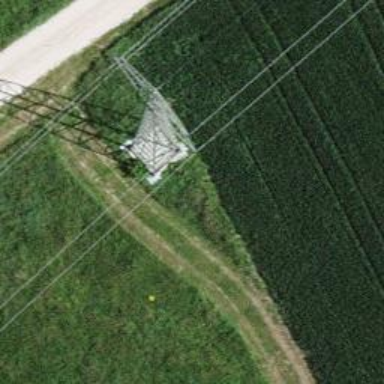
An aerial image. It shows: Lattice structure tower.